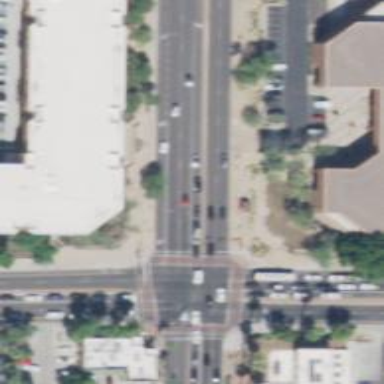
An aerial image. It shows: Solid stop line on the road marking.